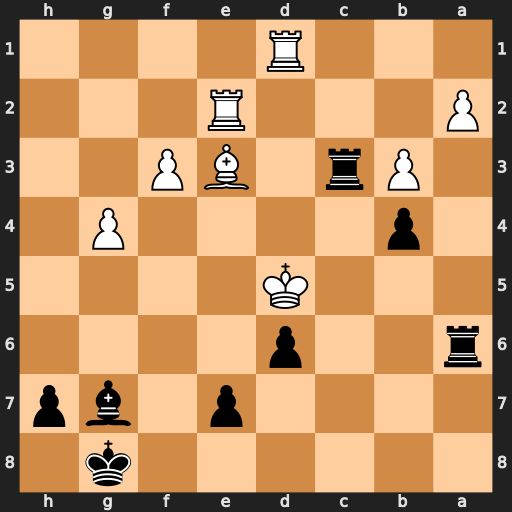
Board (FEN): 6k1/4p1bp/r2p4/3K4/1p4P1/1Pr1BP2/P3R3/3R4
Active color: b
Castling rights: -
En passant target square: -
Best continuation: Ra5+ Ke6 Re5+